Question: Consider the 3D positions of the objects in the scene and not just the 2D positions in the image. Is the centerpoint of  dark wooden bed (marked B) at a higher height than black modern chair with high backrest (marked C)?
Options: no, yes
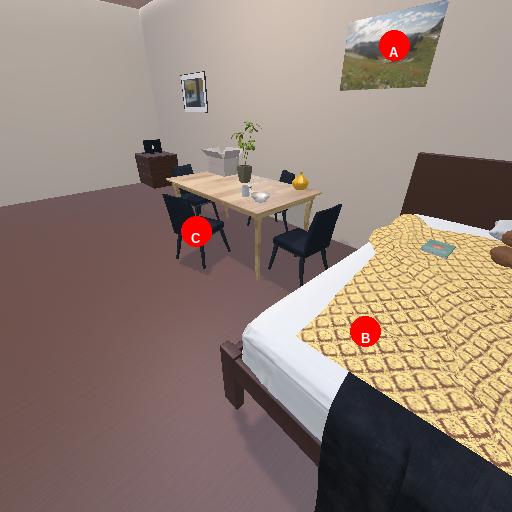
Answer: no